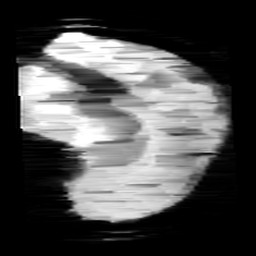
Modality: minIP
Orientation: sagittal
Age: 13
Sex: male
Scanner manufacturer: siemens
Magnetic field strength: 3 T
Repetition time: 0.027 s
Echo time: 0.02 s